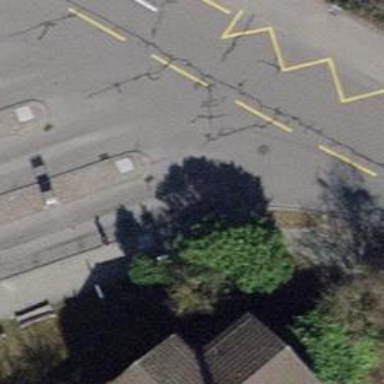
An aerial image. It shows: Asphalt sidewalk.